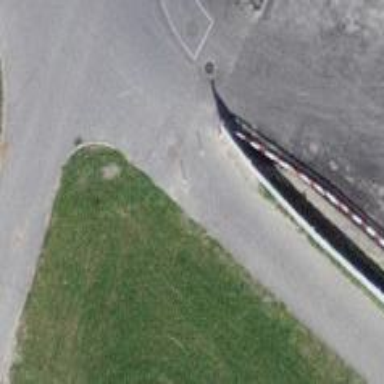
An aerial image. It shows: Bollard.